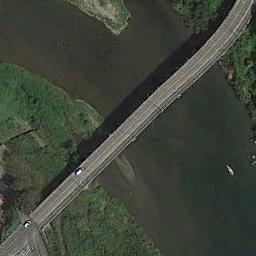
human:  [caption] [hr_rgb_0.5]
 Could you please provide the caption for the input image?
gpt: A bridge built on a dark green river and the flood bed of the river while some green plants on the flood bed .

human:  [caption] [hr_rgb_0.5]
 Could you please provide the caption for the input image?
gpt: Several boats stopped on one side of the river .

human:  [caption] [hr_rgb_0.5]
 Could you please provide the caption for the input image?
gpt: A bridge connects the green areas on both sides of the green river .

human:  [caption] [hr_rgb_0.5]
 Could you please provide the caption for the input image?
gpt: There is a bridge over the river with some trees on both sides .

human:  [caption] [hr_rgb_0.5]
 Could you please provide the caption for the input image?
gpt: Two cars are on the bridge .